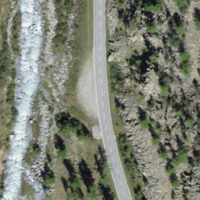
EUNIS habitat code: 31
Species observed at this site:
Aricia artaxerxes
Agriades glandon
Erebia tyndarus